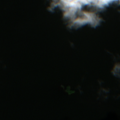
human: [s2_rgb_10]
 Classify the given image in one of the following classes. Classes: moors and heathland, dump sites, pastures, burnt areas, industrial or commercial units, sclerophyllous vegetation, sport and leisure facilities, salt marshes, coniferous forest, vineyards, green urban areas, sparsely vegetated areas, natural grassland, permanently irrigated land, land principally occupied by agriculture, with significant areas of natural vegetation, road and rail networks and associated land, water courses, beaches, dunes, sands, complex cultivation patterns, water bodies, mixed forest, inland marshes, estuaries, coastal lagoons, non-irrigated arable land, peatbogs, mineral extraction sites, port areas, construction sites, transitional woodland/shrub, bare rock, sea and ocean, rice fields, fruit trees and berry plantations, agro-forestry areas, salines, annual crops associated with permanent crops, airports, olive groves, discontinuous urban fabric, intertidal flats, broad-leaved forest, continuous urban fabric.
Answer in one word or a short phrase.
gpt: water bodies